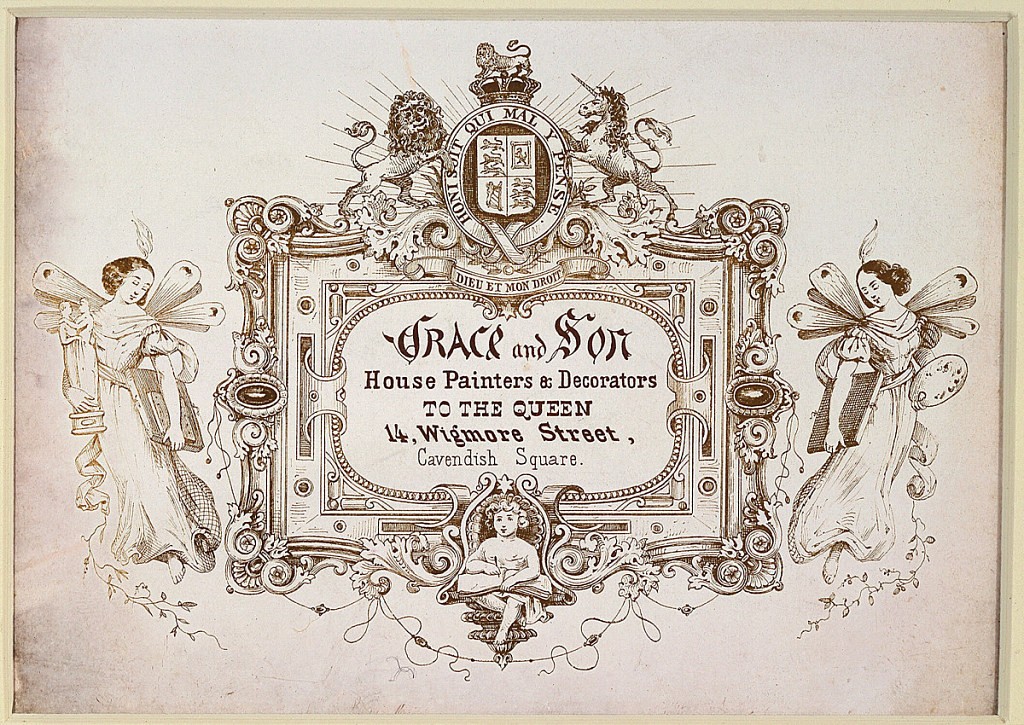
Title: Tradecard, Frederick Crace and Son
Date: ca. 1837
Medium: Engraving printed in gilt
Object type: Print
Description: Trade card with center inscription flanked by two female figures on left and right. Upper center, coat  of arms.